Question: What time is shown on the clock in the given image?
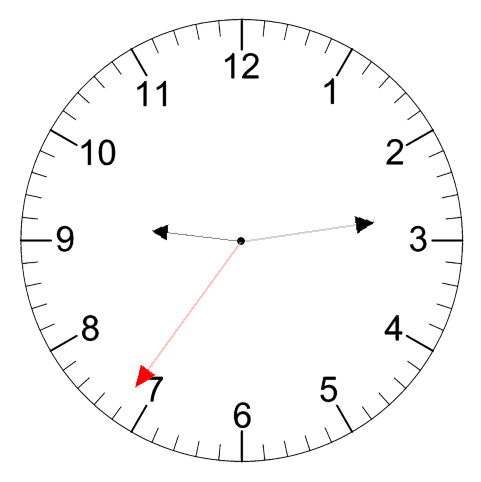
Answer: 09:13:36